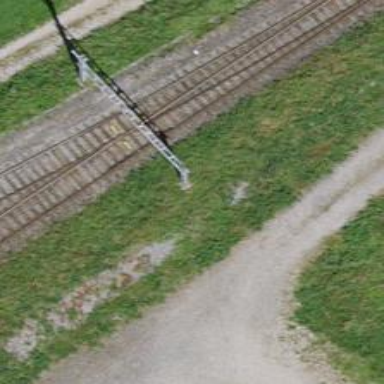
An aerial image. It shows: Abandoned railway spur with one track.